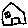
Label: house